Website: macys
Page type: gifting
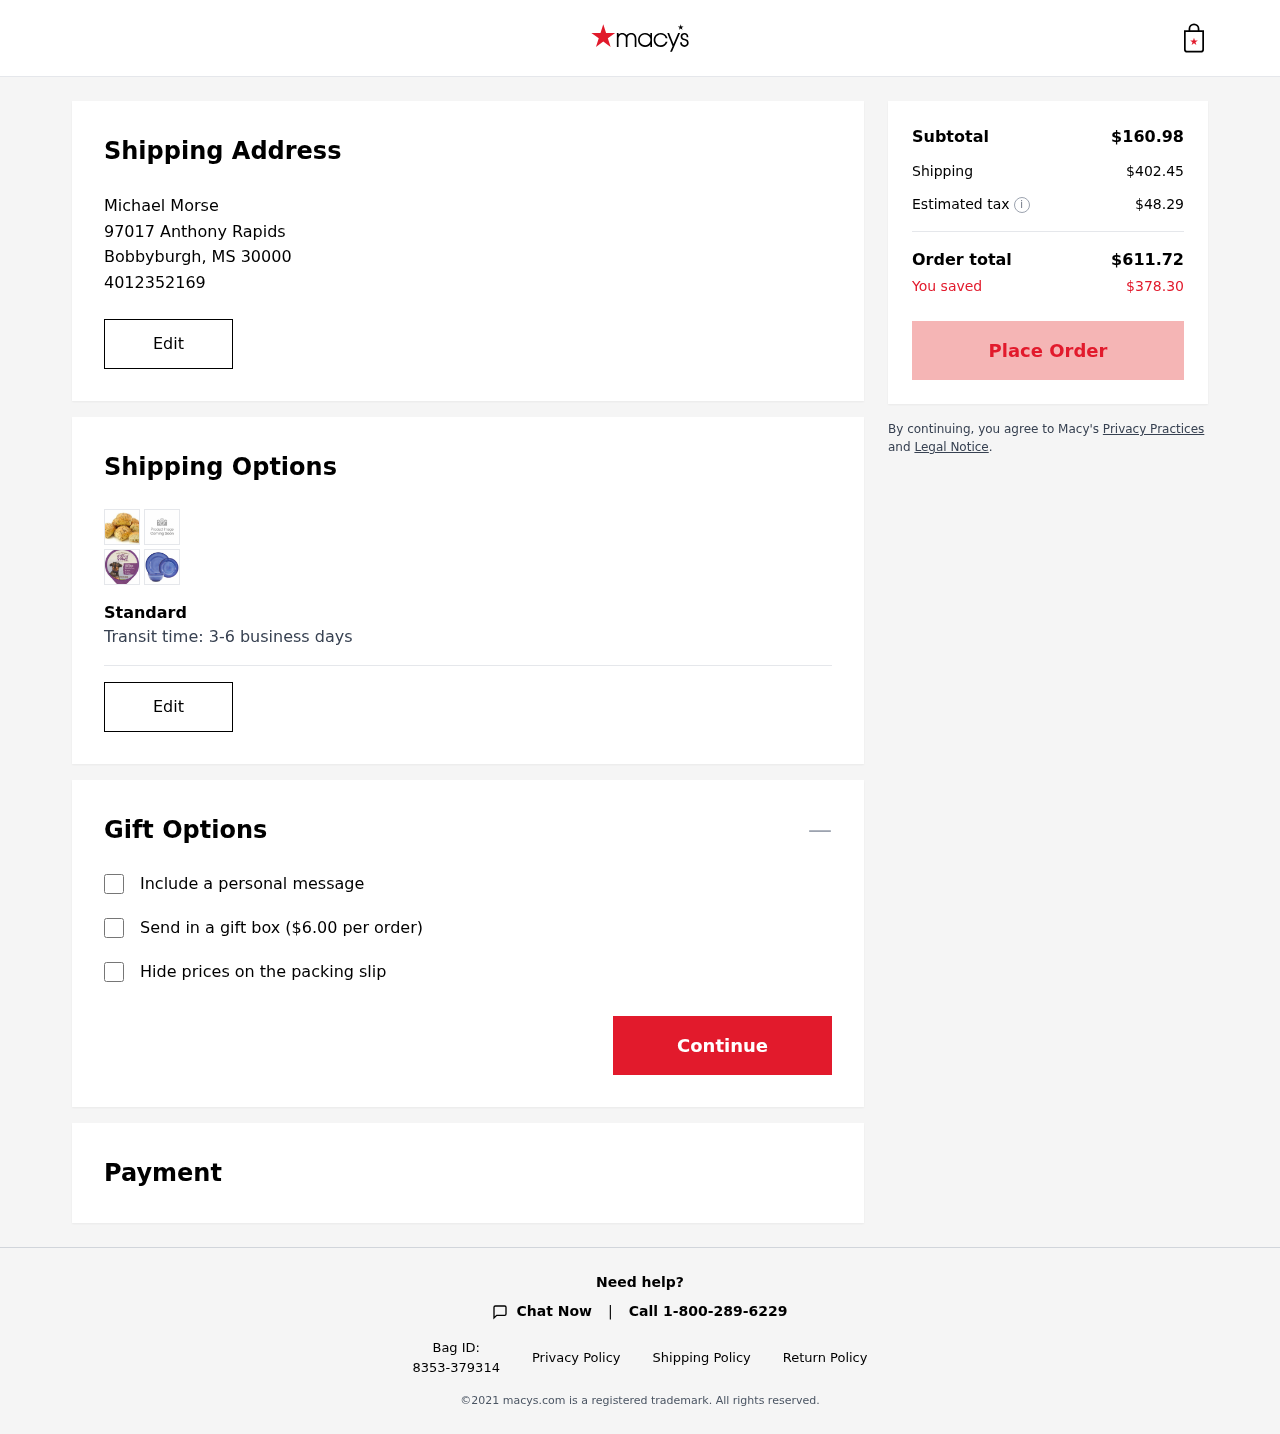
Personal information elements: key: PII_CITY
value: Bobbyburgh
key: PII_FULLNAME
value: Michael Morse
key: PII_PHONE
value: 4012352169
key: PII_POSTCODE
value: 30000
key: PII_STATE_ABBR
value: MS
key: PII_STREET
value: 97017 Anthony Rapids
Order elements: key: ORDER_SUBTOTAL
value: $160.98
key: ORDER_SHIPPING_COST
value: $402.45
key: ORDER_TAX
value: $48.29
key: ORDER_TOTAL
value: $611.72
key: ORDER_SAVINGS
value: $378.30
Other elements: key: GIFT_BOX_PRICE
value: $6.00